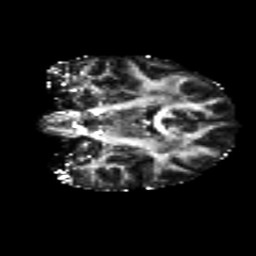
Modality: FA
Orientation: coronal
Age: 20
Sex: female
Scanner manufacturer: siemens
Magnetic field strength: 3 T
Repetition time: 8.8 s
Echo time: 0.085 s